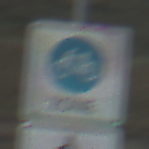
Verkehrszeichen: BeginnFahrradzone
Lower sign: EinspurigeFahrzeugeFrei3
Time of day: SunriseSunset
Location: Outdoor (RoadRail)
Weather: PartlyCloudy
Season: NotSpecified
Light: Natural